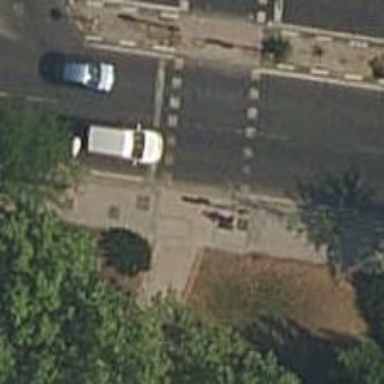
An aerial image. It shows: Asphalt footway with crossing equipped with traffic signals.